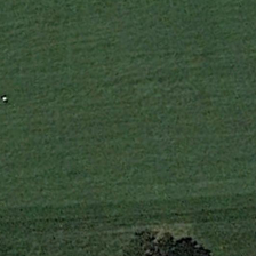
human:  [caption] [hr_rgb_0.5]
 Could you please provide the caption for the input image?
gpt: Grid pattern is in green grass.

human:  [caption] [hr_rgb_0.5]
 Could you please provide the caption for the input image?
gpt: A grid pattern is on the green grass.

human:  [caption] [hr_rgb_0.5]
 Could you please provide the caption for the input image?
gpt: There is a grid pattern on the green grass.

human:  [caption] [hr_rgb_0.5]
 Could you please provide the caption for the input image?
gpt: a small tree is on the green grassland .

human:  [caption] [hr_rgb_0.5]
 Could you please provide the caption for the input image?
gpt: a small tree is on the green grassland .